Interaction volume radius: 10 \u00c5
Interaction volume height: 30 \u00c5
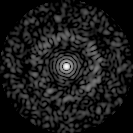
Disorder parameter: 0.8456